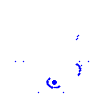
Particle: electron